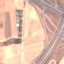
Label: Highway